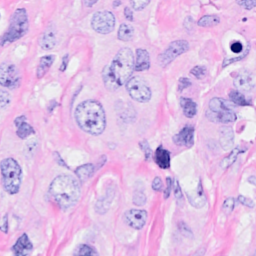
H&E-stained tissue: Breast